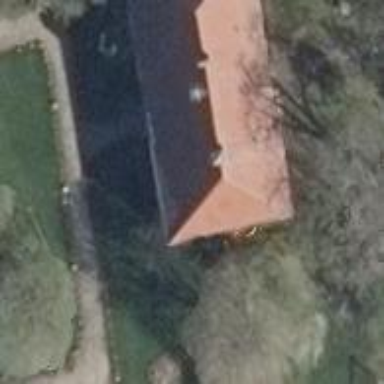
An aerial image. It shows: Building with hipped roof shape.